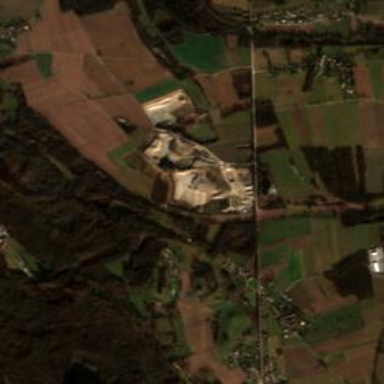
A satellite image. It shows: Quarry area.